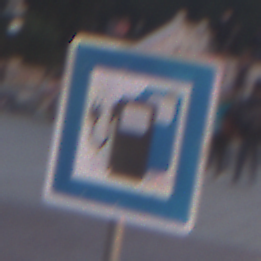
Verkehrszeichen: LadestationFuerElektrofahrzeuge
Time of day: SunriseSunset
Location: Outdoor (Urban)
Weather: Clear
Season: NotSpecified
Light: Natural